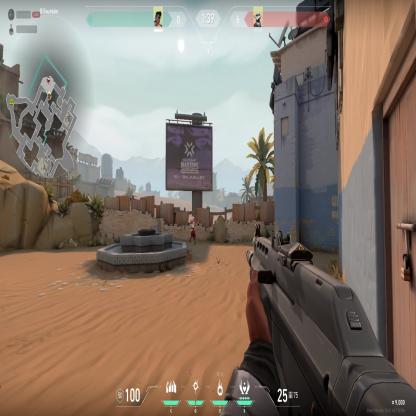
Label: enemy